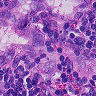
Metastatic tissue present: yes